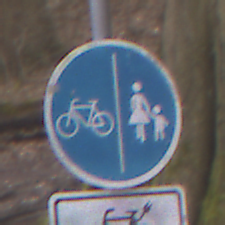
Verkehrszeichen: GetrennterRadUndGehwegRadwegLinks
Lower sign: EinspurigeFahrzeugeFrei4
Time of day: MorningAfternoon
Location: Outdoor (Nature)
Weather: Overcast
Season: Autumn
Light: Natural